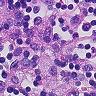
Metastatic tissue present: no